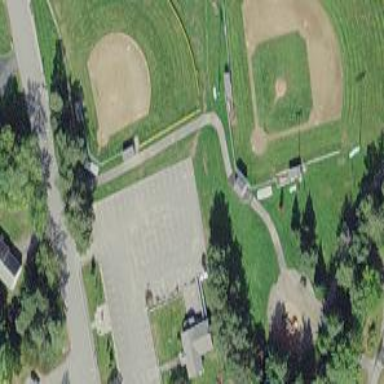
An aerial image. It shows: Baseball pitch for leisure and sports activities.